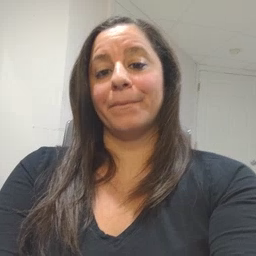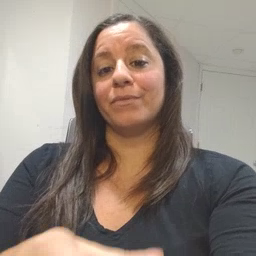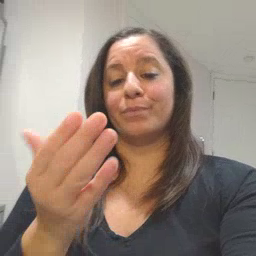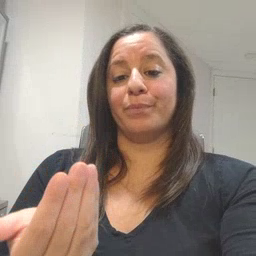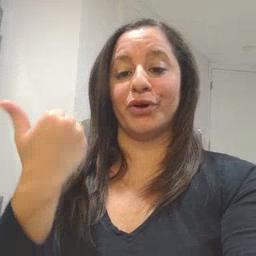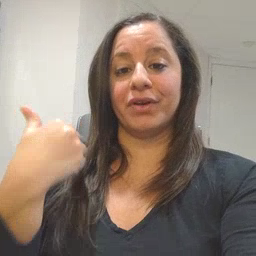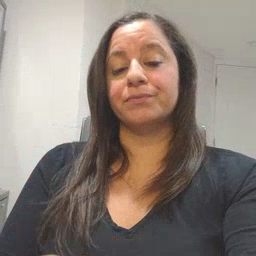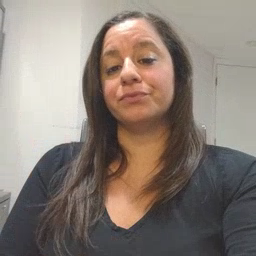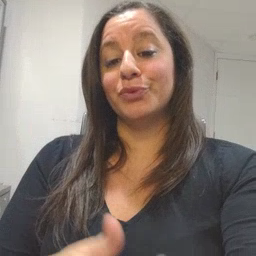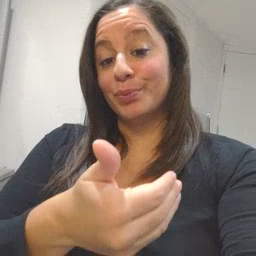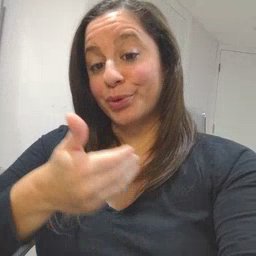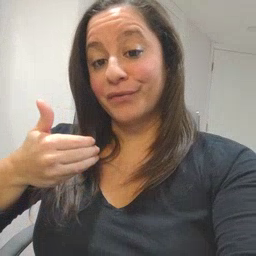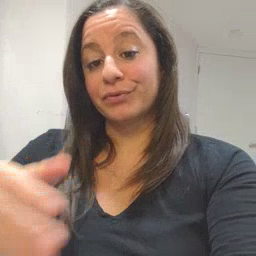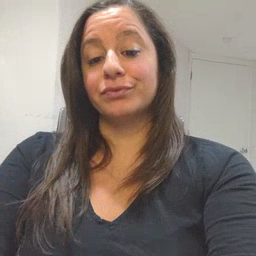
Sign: before